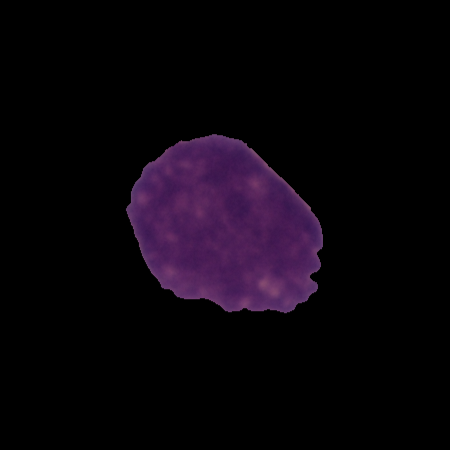
Label: cancer